Field crop: maize
Growth stage: 2
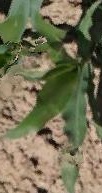
Species: maize